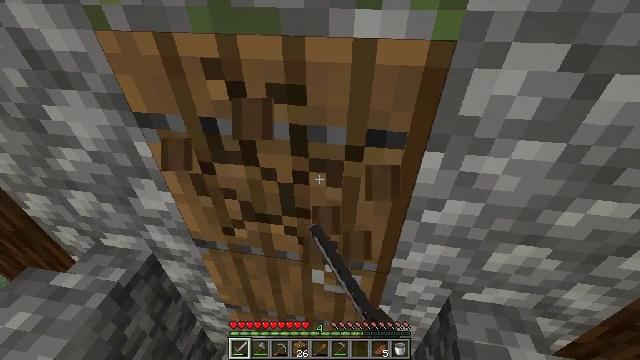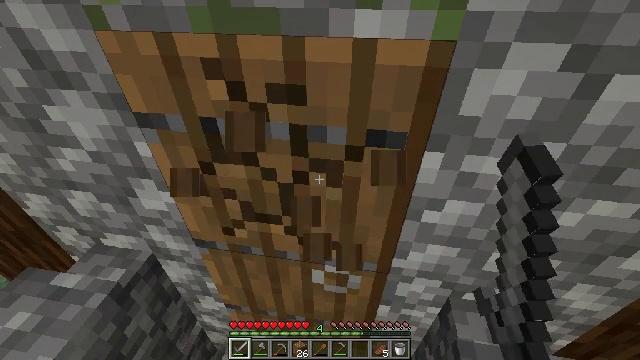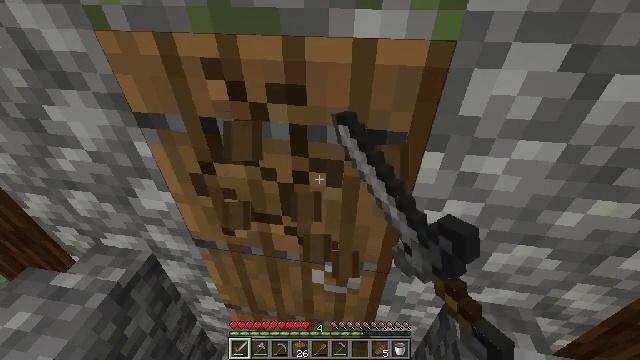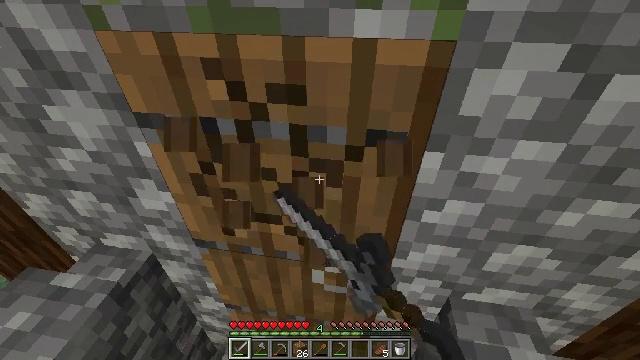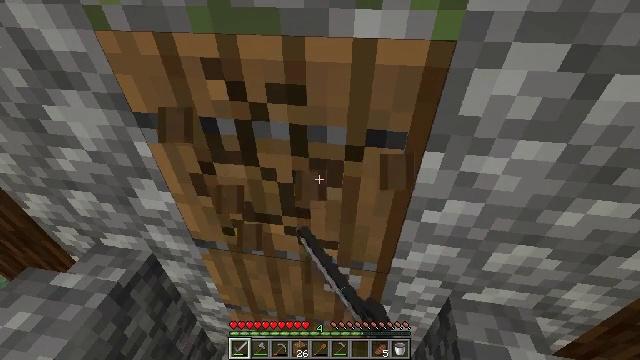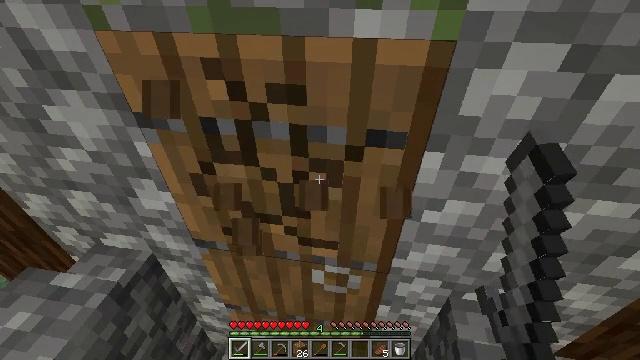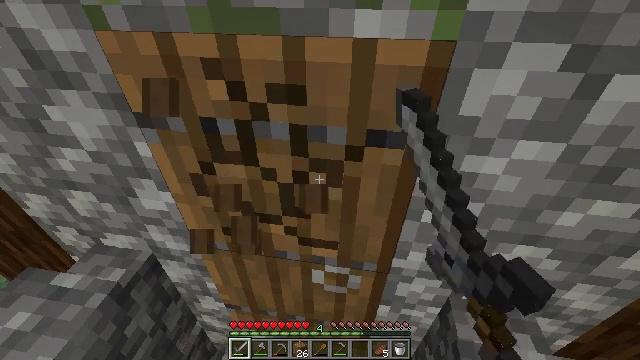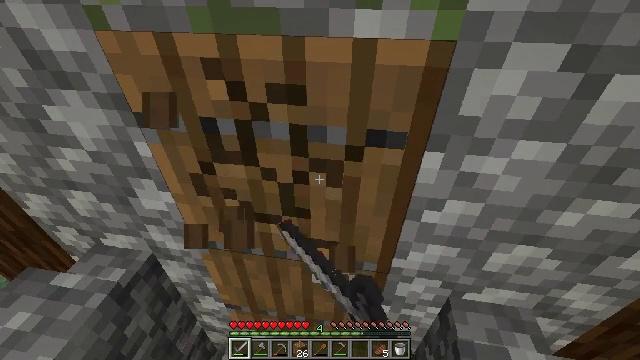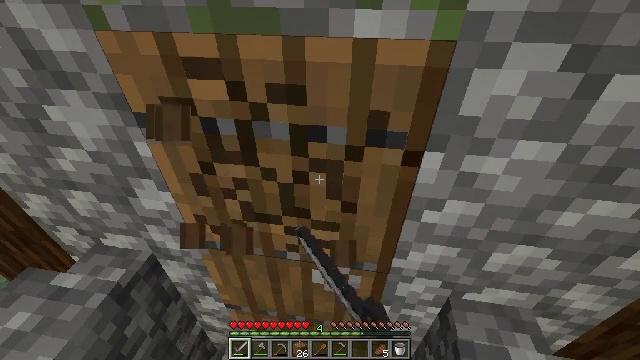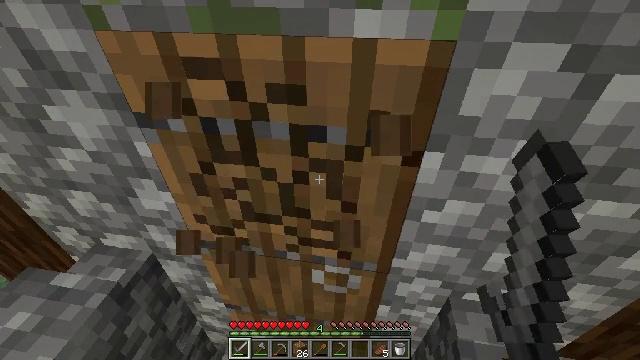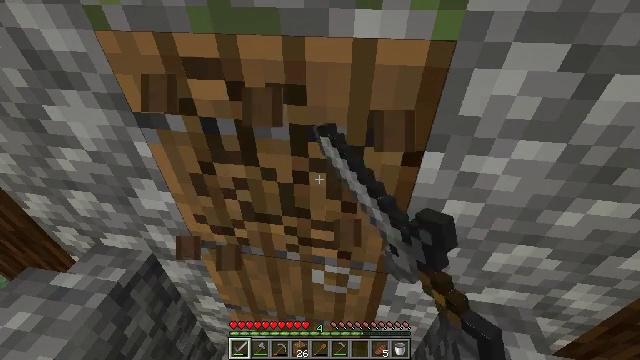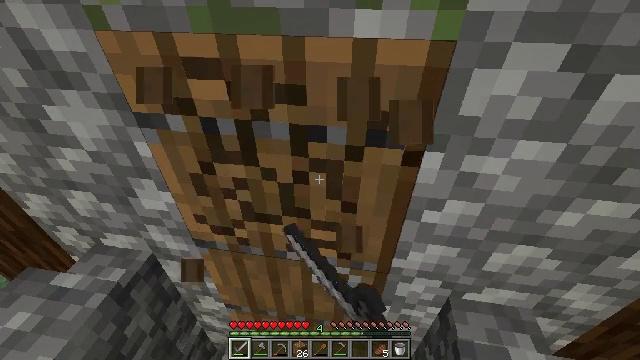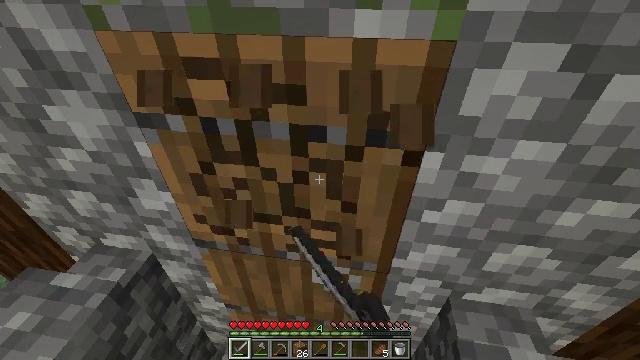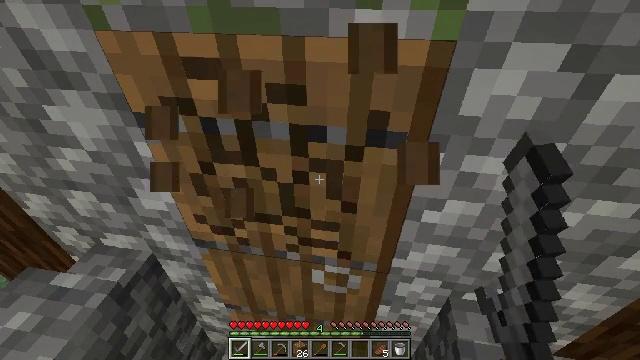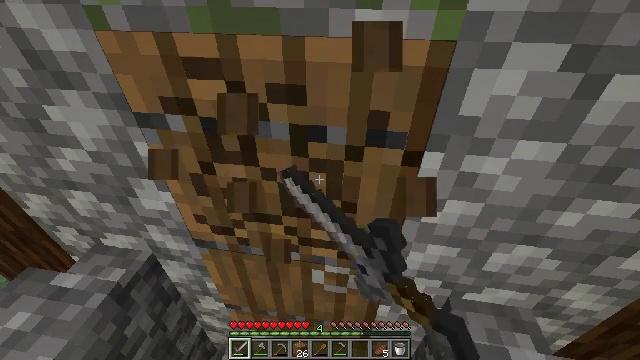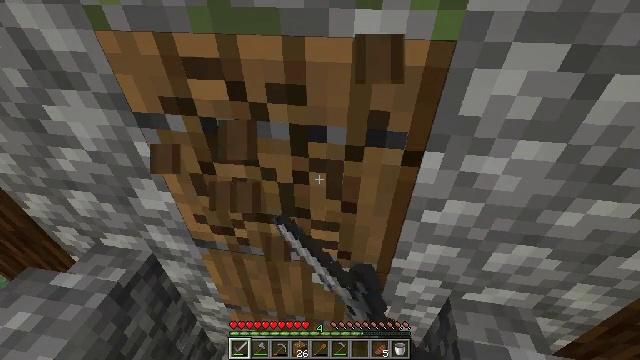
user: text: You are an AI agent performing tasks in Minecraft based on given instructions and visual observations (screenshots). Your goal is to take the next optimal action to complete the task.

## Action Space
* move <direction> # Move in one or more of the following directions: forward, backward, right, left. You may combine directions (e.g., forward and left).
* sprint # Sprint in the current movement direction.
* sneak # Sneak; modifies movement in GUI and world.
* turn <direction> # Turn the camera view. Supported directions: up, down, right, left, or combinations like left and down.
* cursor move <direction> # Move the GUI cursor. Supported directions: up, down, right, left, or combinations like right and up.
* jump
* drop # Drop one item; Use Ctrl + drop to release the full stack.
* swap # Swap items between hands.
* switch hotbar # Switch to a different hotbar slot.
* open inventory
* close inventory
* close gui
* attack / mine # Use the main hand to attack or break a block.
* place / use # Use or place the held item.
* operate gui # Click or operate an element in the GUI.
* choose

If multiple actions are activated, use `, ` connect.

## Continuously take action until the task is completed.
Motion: motion action
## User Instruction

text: Attack the spruce door to gather it.
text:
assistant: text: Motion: attack / mine
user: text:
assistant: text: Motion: attack / mine
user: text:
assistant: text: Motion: attack / mine
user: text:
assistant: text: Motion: attack / mine
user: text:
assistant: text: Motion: attack / mine
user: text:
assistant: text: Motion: attack / mine
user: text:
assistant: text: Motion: attack / mine
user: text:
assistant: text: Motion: attack / mine
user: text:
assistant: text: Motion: attack / mine
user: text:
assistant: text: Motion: attack / mine
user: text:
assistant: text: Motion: attack / mine
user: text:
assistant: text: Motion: attack / mine
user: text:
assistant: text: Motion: attack / mine
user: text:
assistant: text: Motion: attack / mine
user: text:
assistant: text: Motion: attack / mine
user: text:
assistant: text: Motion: attack / mine
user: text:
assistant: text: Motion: attack / mine
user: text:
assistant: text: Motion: attack / mine
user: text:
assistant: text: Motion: attack / mine
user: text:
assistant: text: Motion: attack / mine
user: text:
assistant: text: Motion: attack / mine
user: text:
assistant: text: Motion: attack / mine
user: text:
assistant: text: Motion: attack / mine
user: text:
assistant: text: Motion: attack / mine
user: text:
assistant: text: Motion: attack / mine
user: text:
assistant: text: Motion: attack / mine
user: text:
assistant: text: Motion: attack / mine
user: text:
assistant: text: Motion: attack / mine
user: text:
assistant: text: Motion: attack / mine
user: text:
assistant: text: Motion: attack / mine